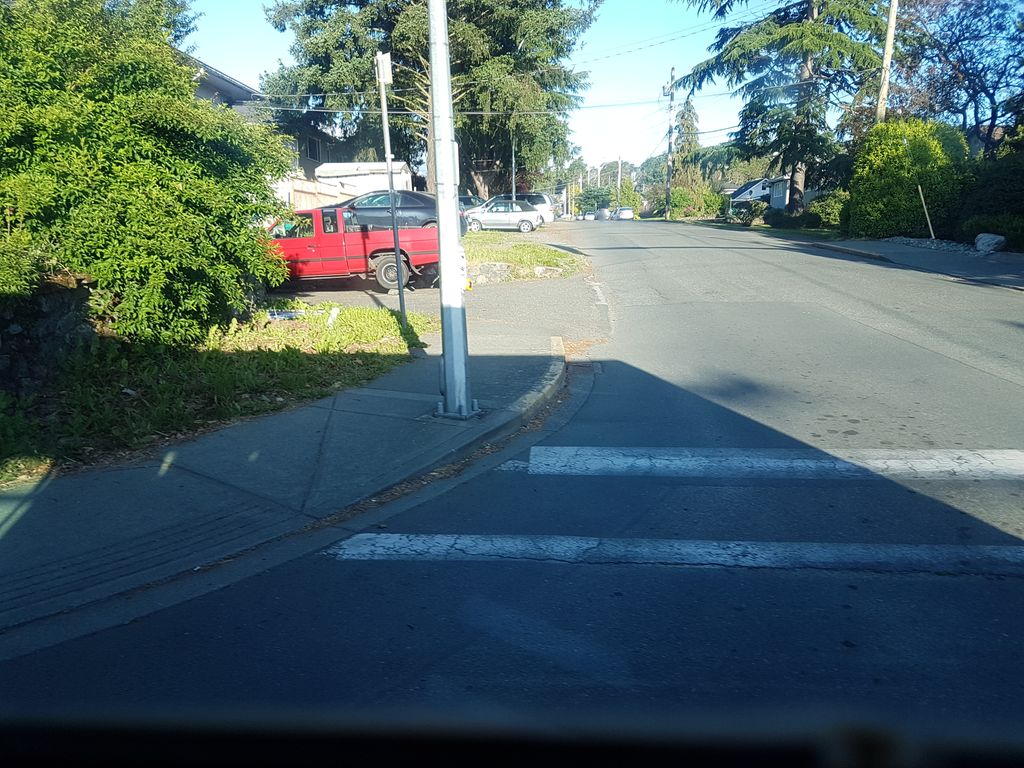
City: victoria